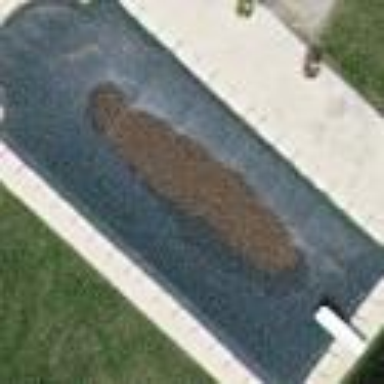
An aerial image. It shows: Swimming pool located in leisure land.